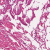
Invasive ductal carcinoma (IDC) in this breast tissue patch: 0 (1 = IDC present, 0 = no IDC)